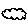
Label: cloud